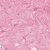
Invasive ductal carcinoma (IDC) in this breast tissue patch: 0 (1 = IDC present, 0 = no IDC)